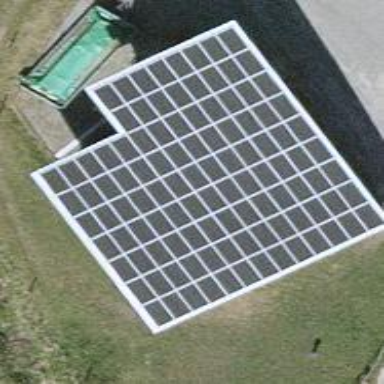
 consisting of solar photovoltaic panels."